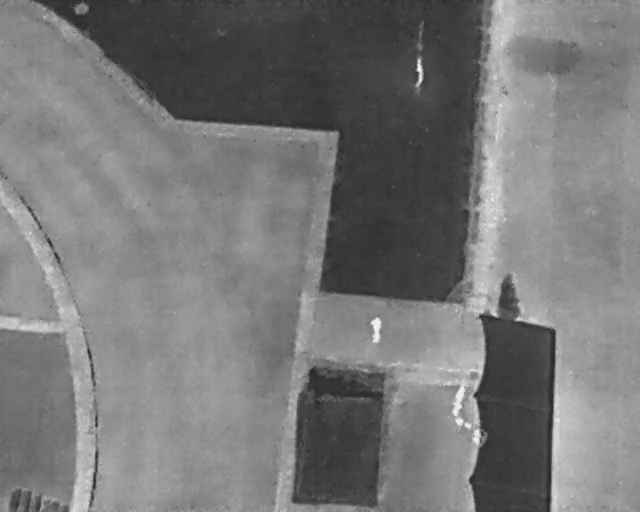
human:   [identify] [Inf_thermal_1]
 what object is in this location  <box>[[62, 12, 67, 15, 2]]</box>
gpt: <ref>1 large person at the top</ref>

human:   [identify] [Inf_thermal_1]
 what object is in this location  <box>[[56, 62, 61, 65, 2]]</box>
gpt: <ref>1 large person at the center</ref>